Interaction volume radius: 10 \u00c5
Interaction volume height: 15 \u00c5
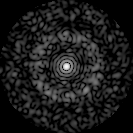
Disorder parameter: 0.8517